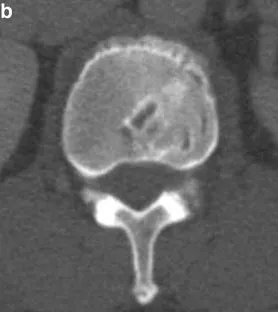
Axial. Computed tomography a year after biopsy showing bone remodeling of the previous osteolytic lesion of the L1 vertebral body.
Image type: radiology (ct)